Question: I have the following 3 tables,
contains the names, address, city and source of person;
has the name and ID;
I need to insert into the address source, address, city and ID...
I am using the following query :
'''
CREATE SEQUENCE seq
START WITH 6571
MINVALUE 6571
INCREMENT BY 1
CACHE 100
'''
'''
INSERT INTO Person (id,Name,source)
Select (seq.nextval),p_name,source
FROM Data_Excel
WHERE P_Name NOT IN
(SELECT name FROM Person)
GROUP BY P_Name,P_Address,P_city,Source
HAVING count(*) < 2;
'''
but I get the following error.
I am using seq because ID is the primary key in persons but its not auto incrementing. I also tried that but there was an error :
'''
02287. 00000 - "sequence number not allowed here"
*Cause: The specified sequence umber (CURRVAL or NEXTVAL) is inappropriate
here in the statement.
*Action: emove the sequence number.
'''

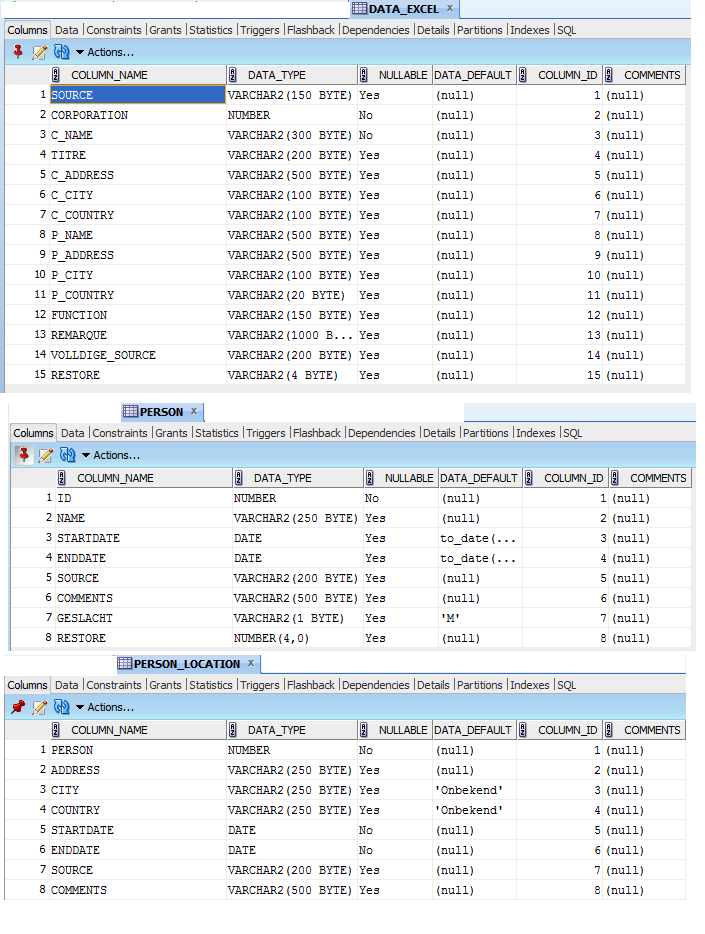
Answer: Try moving the sequence out of the grouping query:
'''
INSERT INTO Person (id,Name,source)
SELECT seq.nextval, p_name,source FROM (
Select p_name,source
FROM Data_Excel
WHERE P_Name NOT IN
(SELECT name FROM Person)
GROUP BY P_Name,P_Address,P_city,Source
HAVING count(*) < 2
);
'''